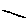
Label: line